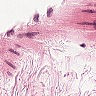
Metastatic tissue present: no